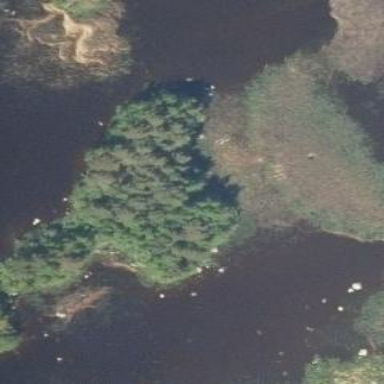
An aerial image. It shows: Islet surrounded by forest.